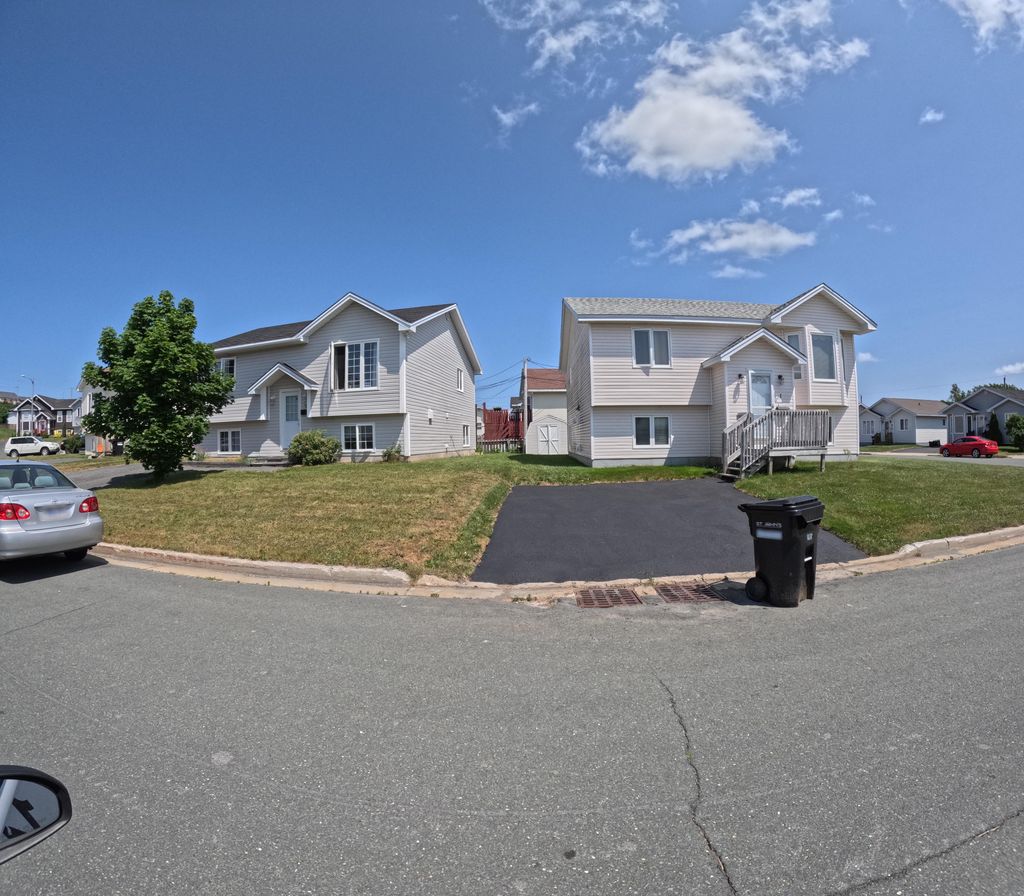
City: st_johns